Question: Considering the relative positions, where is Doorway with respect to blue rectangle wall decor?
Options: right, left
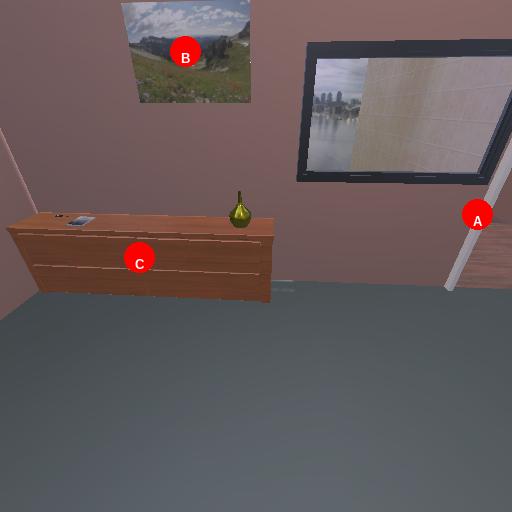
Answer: right